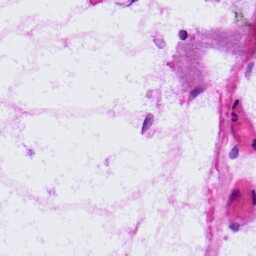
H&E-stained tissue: LymphNode